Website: crate-barrel
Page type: delivery-shipping
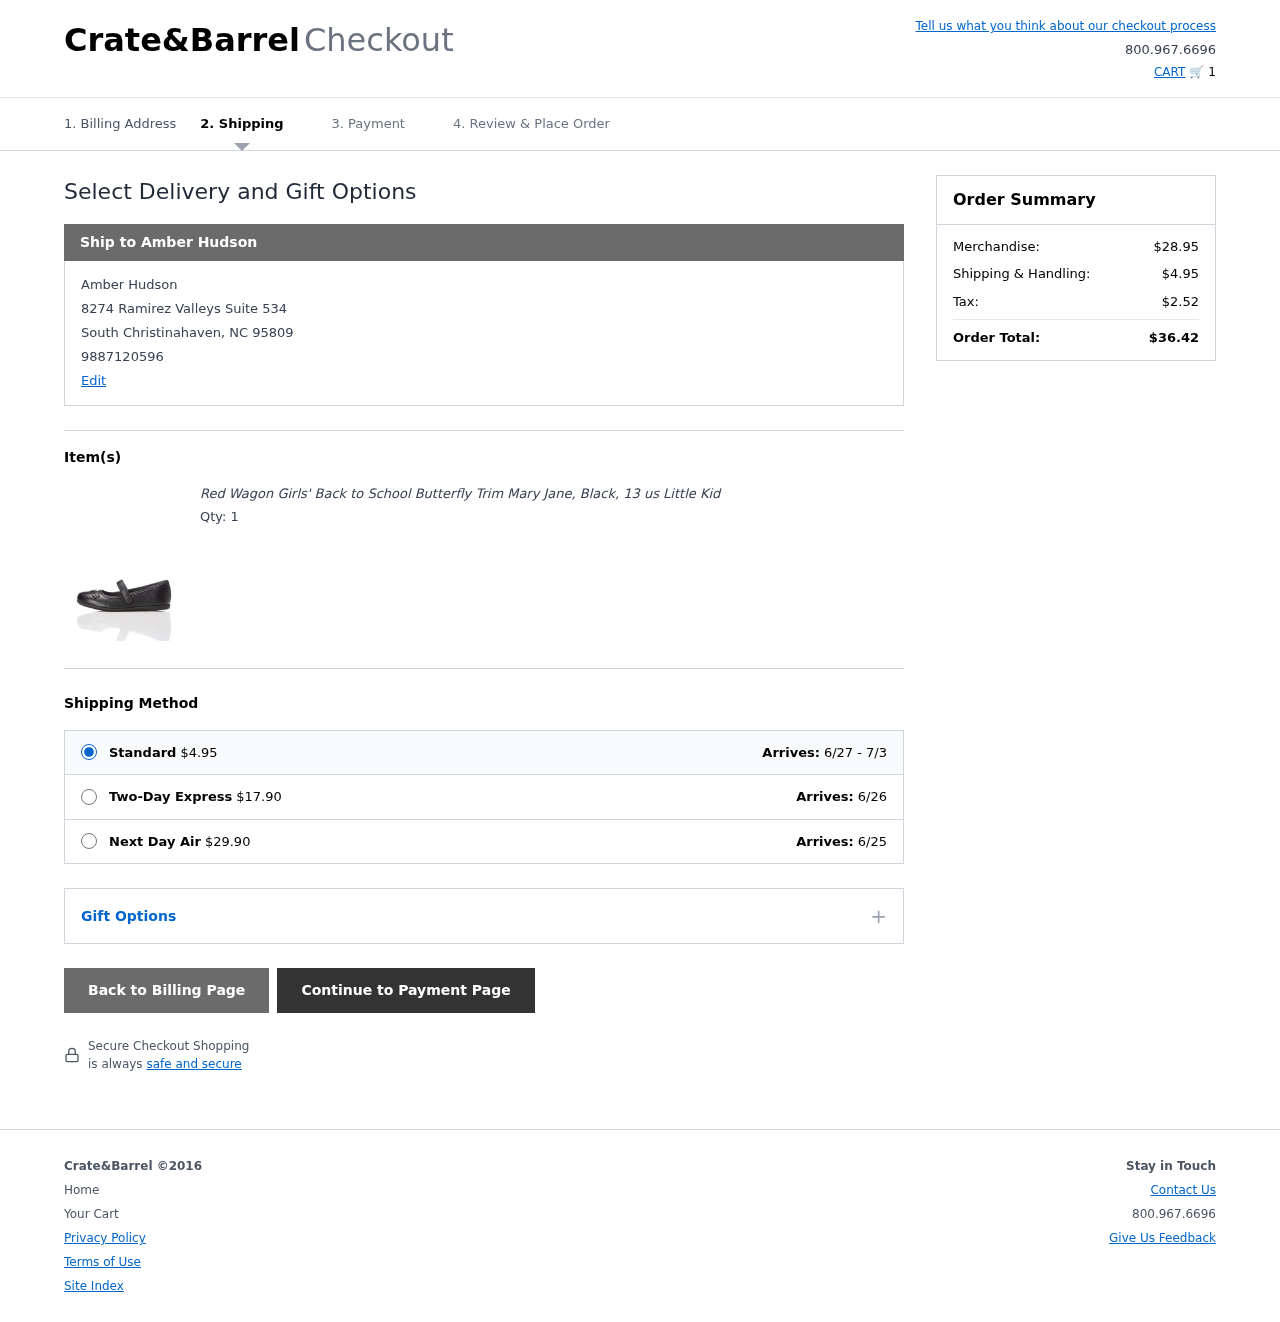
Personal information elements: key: PII_CITY
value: South Christinahaven
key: PII_FULLNAME
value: Amber Hudson
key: PII_PHONE
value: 9887120596
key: PII_POSTCODE
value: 95809
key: PII_STATE_ABBR
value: NC
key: PII_STREET
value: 8274 Ramirez Valleys Suite 534
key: PII_FULLNAME2
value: Amber Hudson
Product elements: key: PRODUCT1_NAME
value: Red Wagon Girls' Back to School Butterfly Trim Mary Jane, Black, 13 us Little Kid
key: PRODUCT1_QUANTITY
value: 1
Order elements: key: ORDER_NUM_ITEMS
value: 1
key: ORDER_SHIPPING_COST
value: $4.95
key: ORDER_DELIVERY_DATE_RANGE
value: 6/27 - 7/3
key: ORDER_SHIPPING_COST_EXPRESS
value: $17.90
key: ORDER_SHIPPING_DATE_EXPRESS
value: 6/26
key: ORDER_SHIPPING_COST_NEXT_DAY
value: $29.90
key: ORDER_SHIPPING_DATE_NEXT_DAY
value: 6/25
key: ORDER_SUBTOTAL
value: $28.95
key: ORDER_SHIPPING_COST2
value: $4.95
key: ORDER_TAX
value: $2.52
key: ORDER_TOTAL
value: $36.42